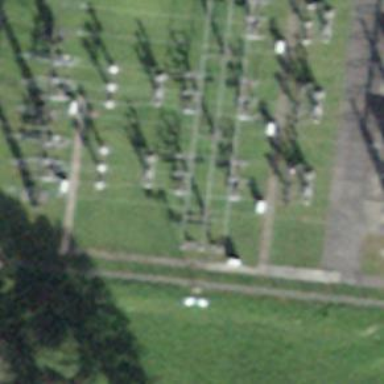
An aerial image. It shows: Switch used for power control.